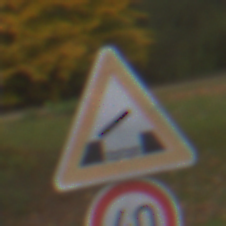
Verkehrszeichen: BeweglicheBruecke
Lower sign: Geschwindigkeit40
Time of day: Midday
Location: Outdoor (Nature)
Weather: Overcast
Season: Autumn
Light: Natural